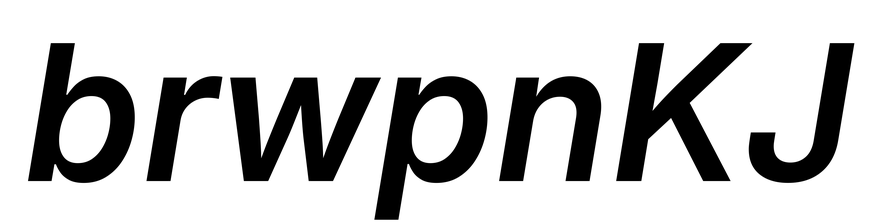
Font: Inter-Italic_SemiBold_Italic